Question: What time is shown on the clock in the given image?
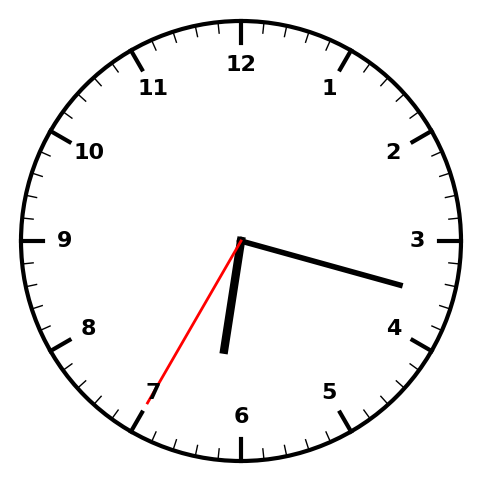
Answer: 06:17:35